Question: I am trying to run through a simple tutorial on how to use selenium webdriver. The following code works fine when the test passes but when I have the assert.equal fail I get a urgly error message in my shell.

'''
var assert = require('assert'),
test = require('selenium-webdriver/testing'),
webdriver = require('selenium-webdriver');
test.describe('Google Search', function() {
test.it('should work', function() {
var driver = new webdriver.Builder().withCapabilities(webdriver.Capabilities.chrome()).build();
driver.get('http://www.yahoo.com');
var searchBox = driver.findElement(webdriver.By.name('p'));
searchBox.sendKeys('simple programmer');
searchBox.getAttribute('value').then(function(value) {
assert.equal(value, 'simple programmer');
});
driver.quit();
});
});
'''
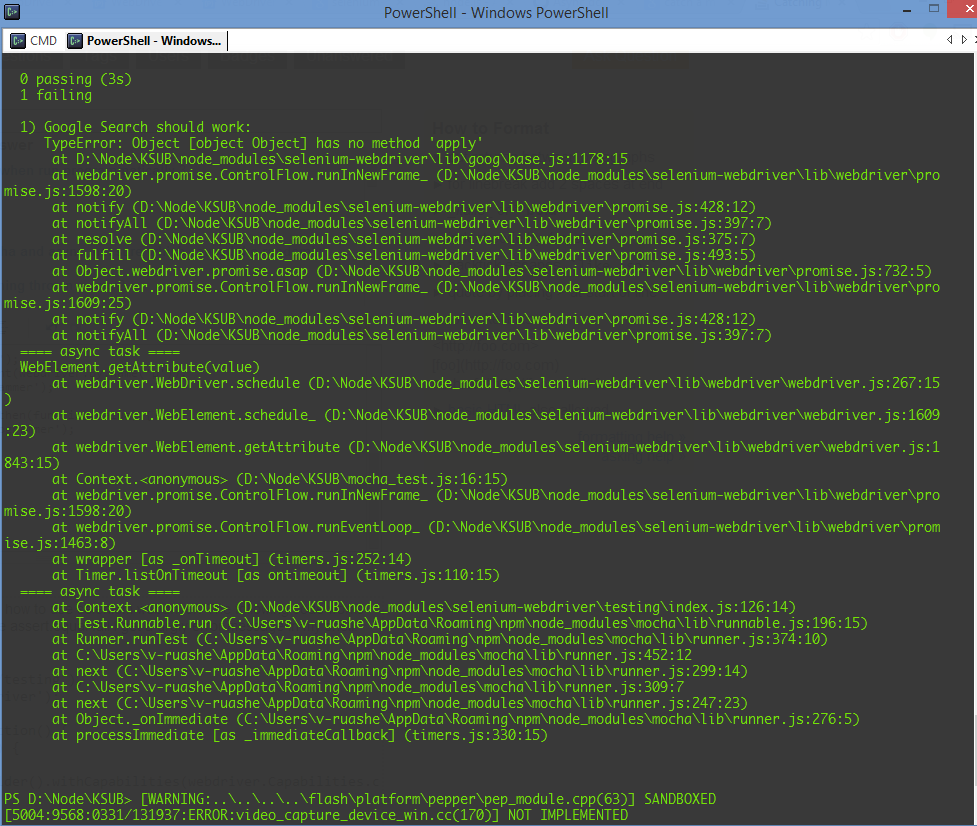
Answer: I have solved this problem by completely re installing node.js. After re installing express installed just fine.